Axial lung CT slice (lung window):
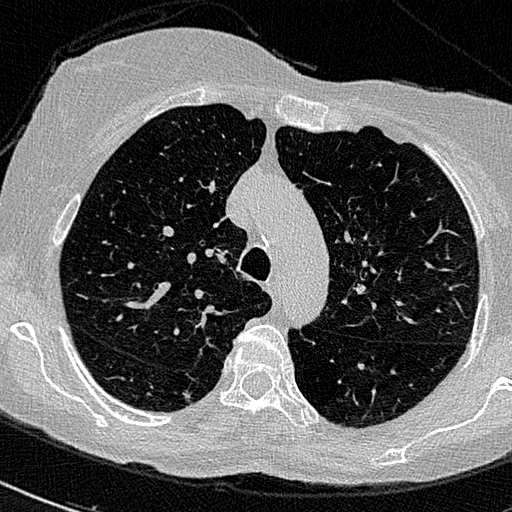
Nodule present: no